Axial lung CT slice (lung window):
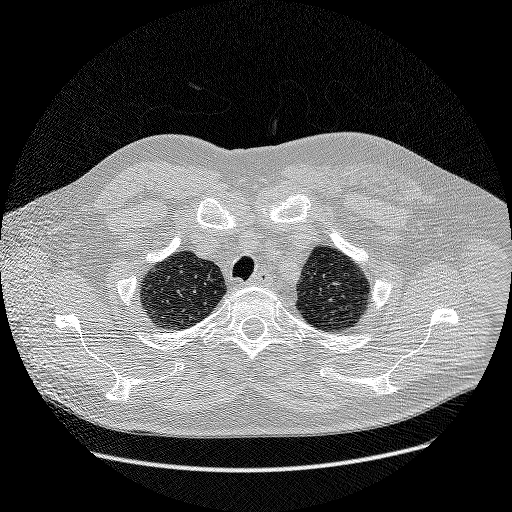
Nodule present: no